九年级 · 立体几何学
一个上下底密封的纸盒的三视图如图所示, 请你根据图中的数据, 计算这个密封纸盒的表面积为 $\mathrm{cm}^{2} . \quad($ 结果保留 $\pi)$

正视图

左视图

俯视图
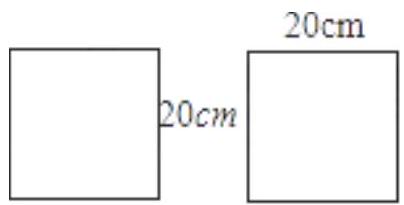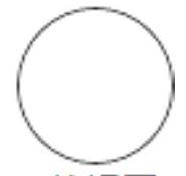
答案: $600 \pi$
解析: 根据三视图可知这个密封纸盒是一个底面半径为 $20 \mathrm{~cm}$, 高为 $20 \mathrm{~cm}$ 的圆柱体,所以表面积为: $2 \times \pi \times 10^{2}+2 \times \pi \times 10 \times 20=600 \pi \mathrm{cm}^{2}$,故答案为: $600 \pi$.